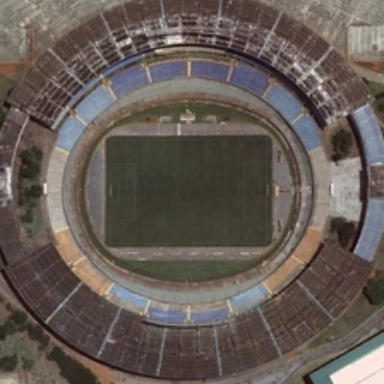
Some sparse trees are around a old stadium with a football field in middle of it .